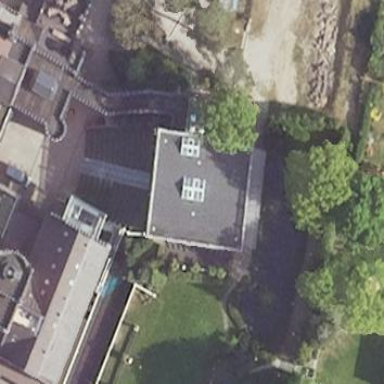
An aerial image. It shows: Hotel building.